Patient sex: M
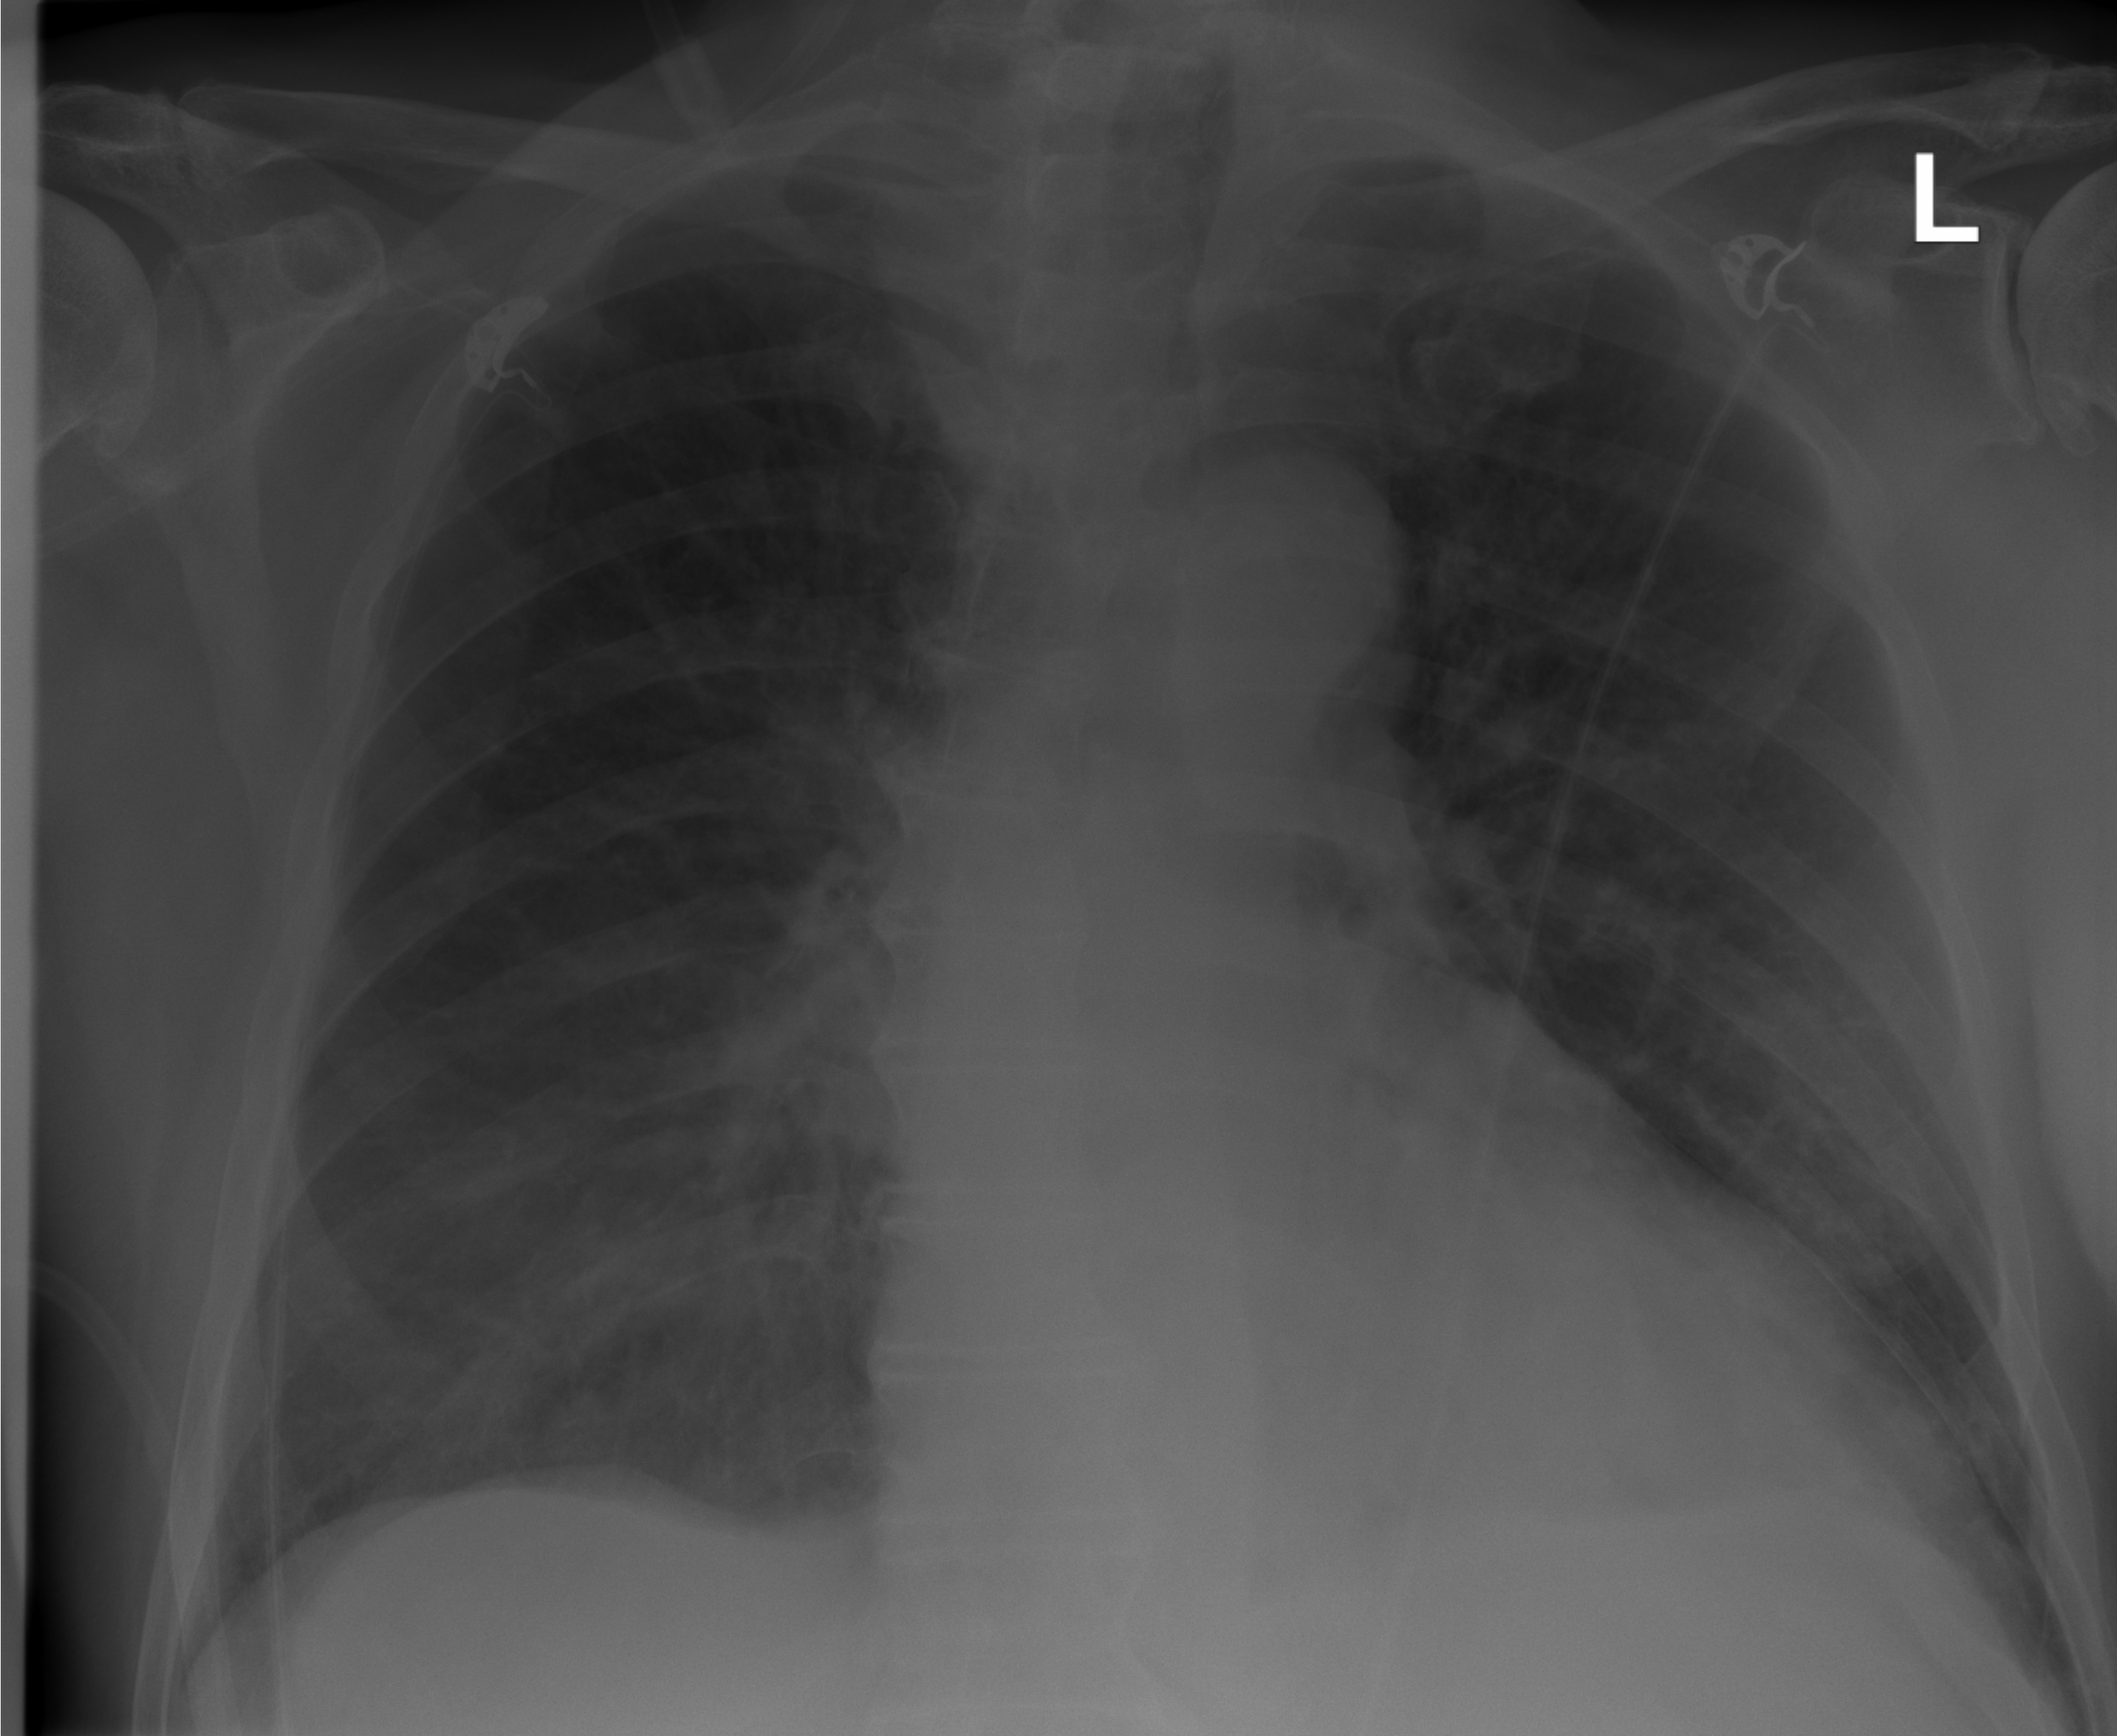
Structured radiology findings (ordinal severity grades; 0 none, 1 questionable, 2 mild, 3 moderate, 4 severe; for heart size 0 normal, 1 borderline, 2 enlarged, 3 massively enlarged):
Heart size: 1
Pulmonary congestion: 2
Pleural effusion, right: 0
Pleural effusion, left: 0
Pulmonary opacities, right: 2
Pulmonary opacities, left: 0
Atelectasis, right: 2
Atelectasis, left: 0